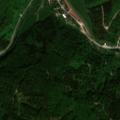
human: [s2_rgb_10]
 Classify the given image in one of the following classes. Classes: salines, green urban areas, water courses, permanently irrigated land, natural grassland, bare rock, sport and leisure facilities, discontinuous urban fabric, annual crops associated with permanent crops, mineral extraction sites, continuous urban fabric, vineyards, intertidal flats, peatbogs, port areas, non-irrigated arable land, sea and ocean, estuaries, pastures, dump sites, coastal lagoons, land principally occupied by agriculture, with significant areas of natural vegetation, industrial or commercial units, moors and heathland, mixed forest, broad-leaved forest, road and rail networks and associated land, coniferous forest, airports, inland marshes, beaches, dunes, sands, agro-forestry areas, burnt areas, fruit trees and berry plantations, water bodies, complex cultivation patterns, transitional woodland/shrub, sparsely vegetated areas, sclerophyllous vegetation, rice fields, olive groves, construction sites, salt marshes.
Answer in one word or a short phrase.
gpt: discontinuous urban fabric, pastures, broad-leaved forest, coniferous forest, mixed forest